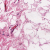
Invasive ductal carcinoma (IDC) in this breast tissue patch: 0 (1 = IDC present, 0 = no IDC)